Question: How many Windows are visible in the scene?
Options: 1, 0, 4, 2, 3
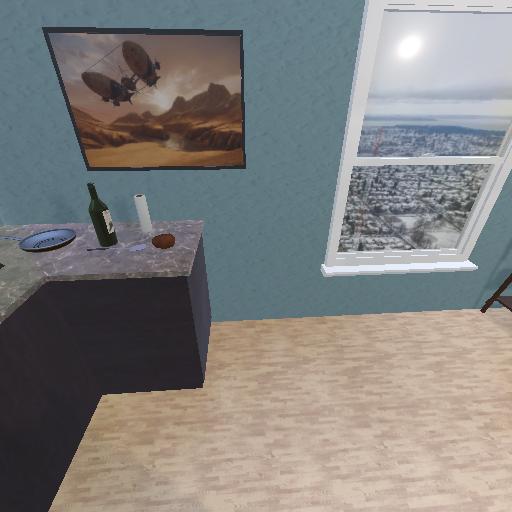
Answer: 1